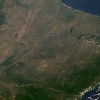
Label: land